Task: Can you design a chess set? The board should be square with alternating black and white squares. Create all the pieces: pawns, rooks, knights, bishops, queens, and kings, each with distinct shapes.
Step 1649:
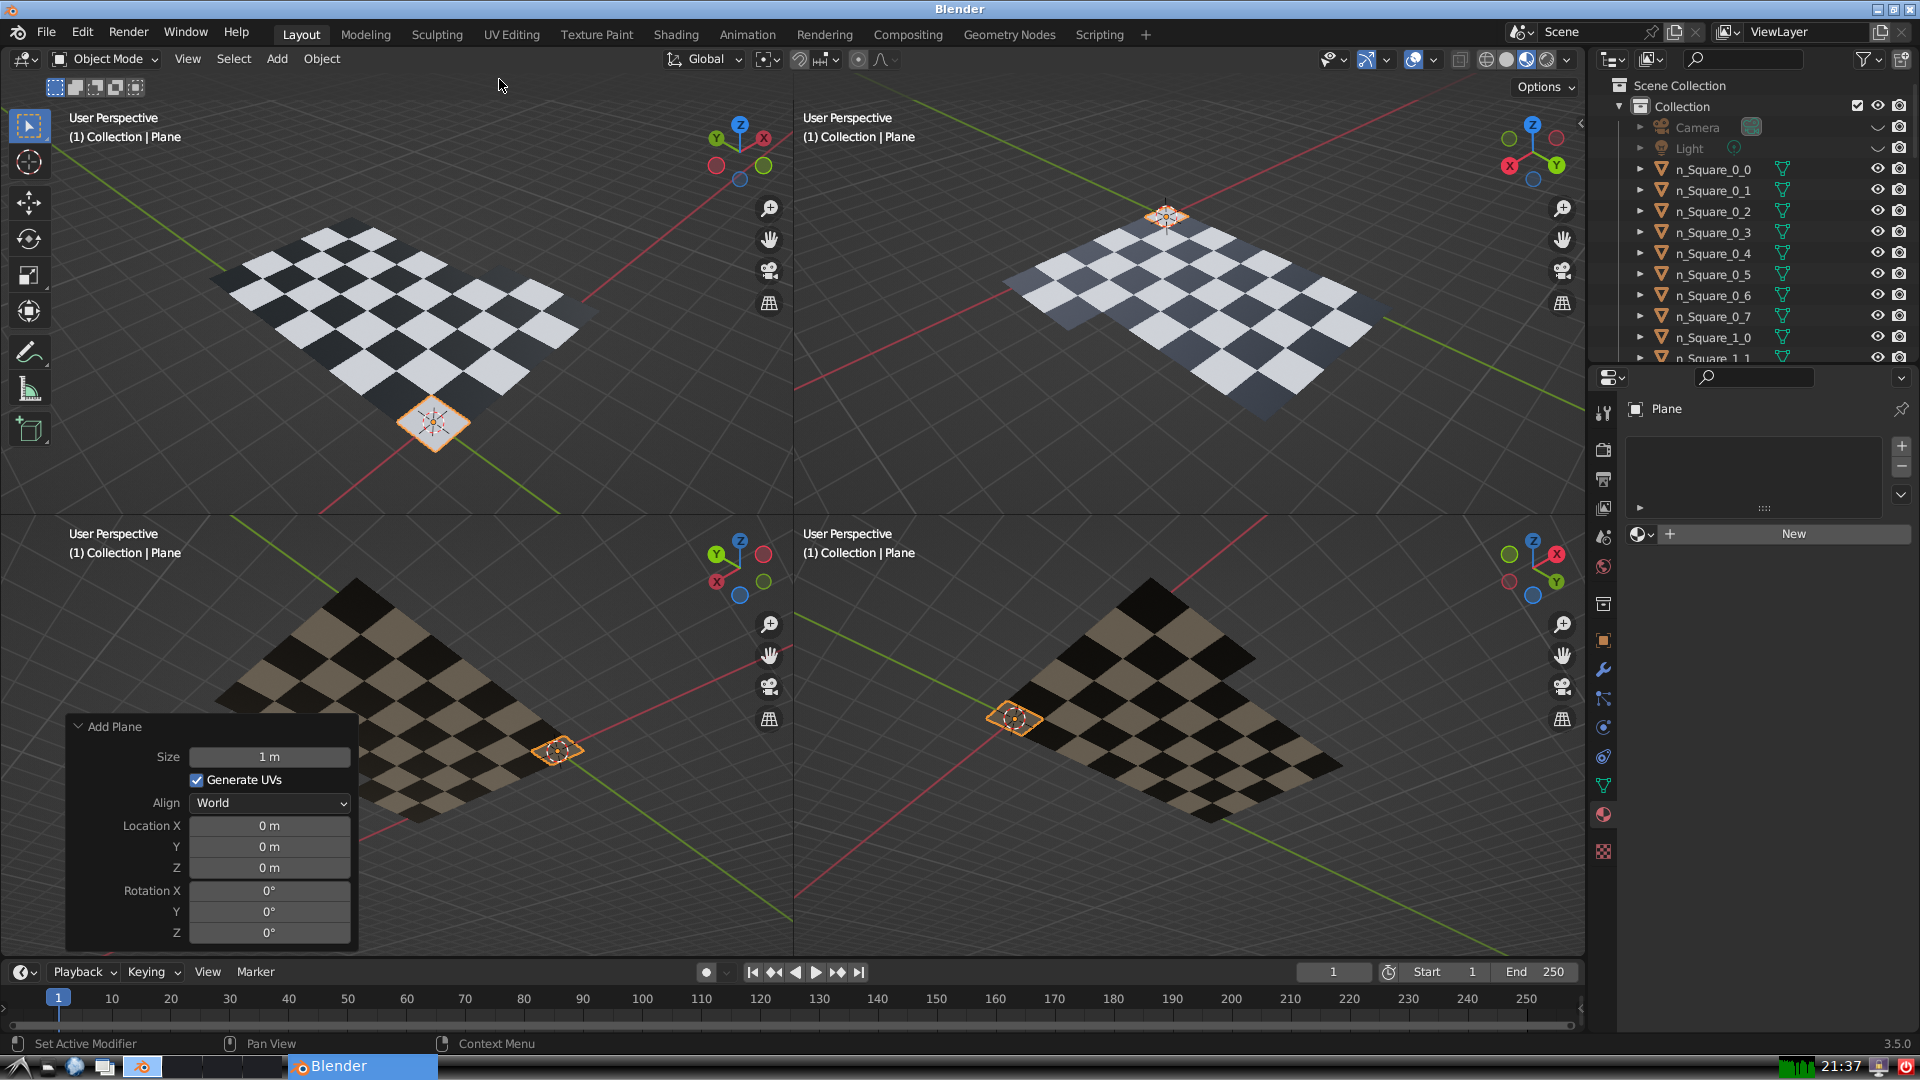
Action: {"mouse_move": [270, 758]}